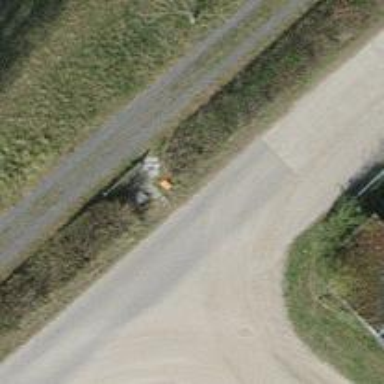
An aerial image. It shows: Pole with roof-covered pipeline marker.